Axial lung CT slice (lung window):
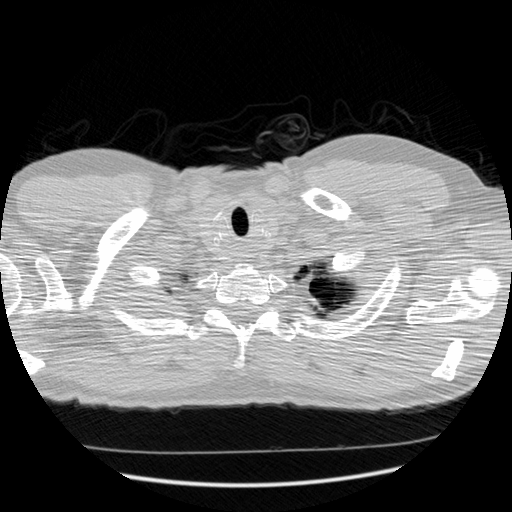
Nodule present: no